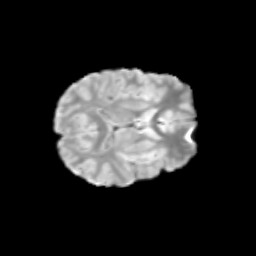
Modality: T2w
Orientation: axial
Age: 10
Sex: male
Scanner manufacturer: siemens
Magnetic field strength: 3 T
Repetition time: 3.8 s
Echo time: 0.07 s